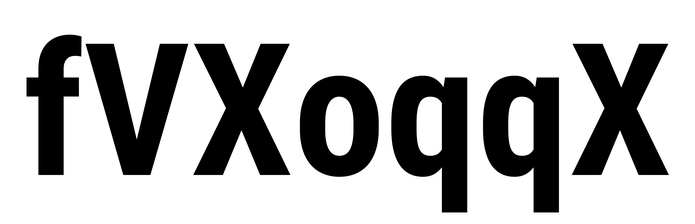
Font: Roboto_Condensed_Bold